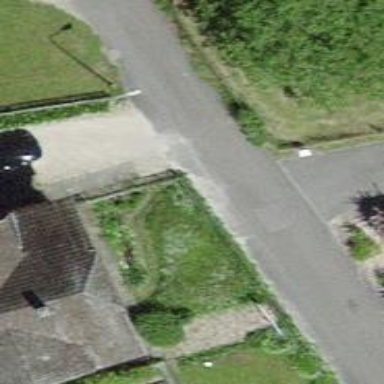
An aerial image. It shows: Asphalt road in residential area.